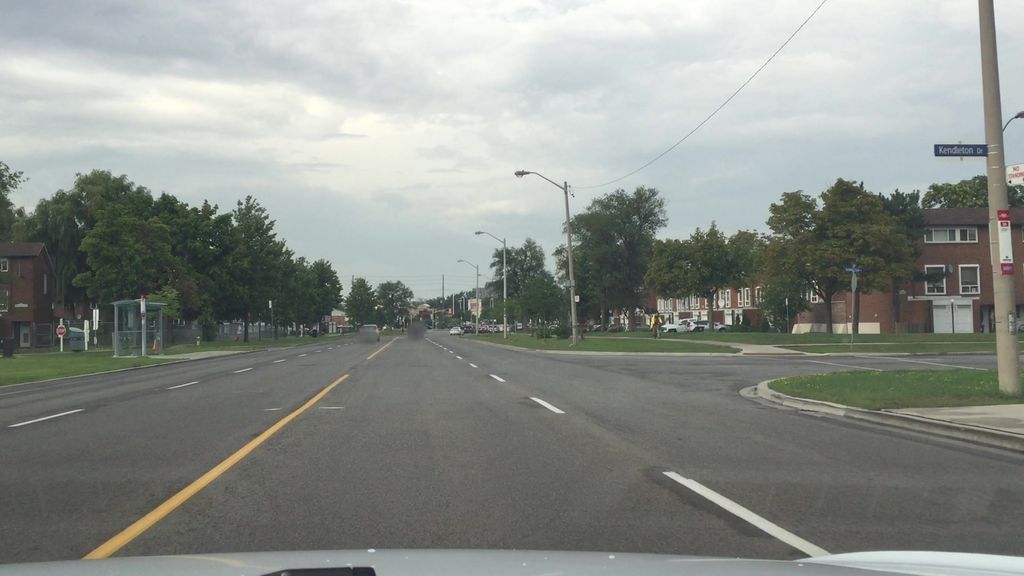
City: toronto